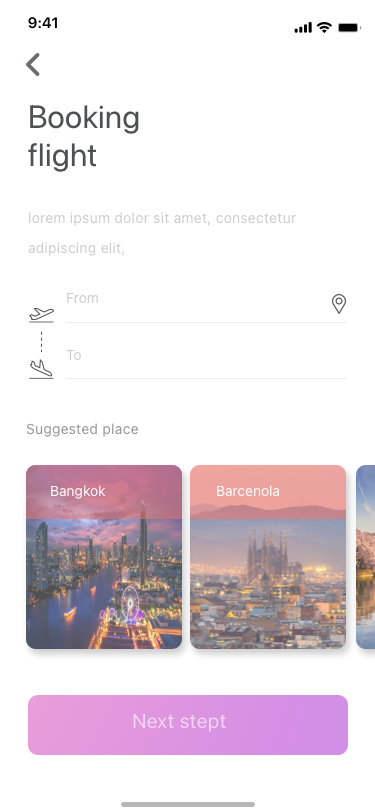
Text in this UI design:
Bangkok
Barcenola
From
To
Booking
flight
lorem ipsum dolor sit amet, consectetur adipiscing elit,
Suggested place
Next stept